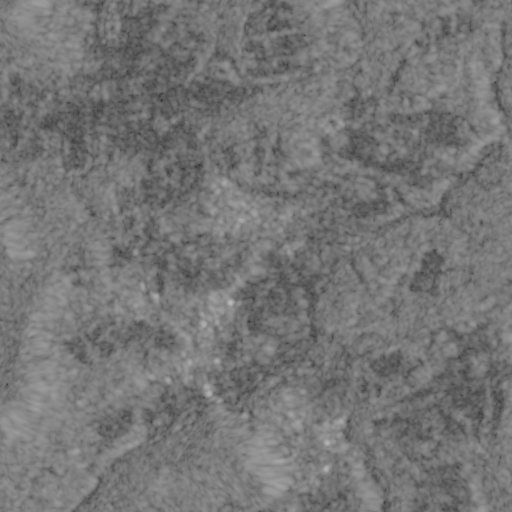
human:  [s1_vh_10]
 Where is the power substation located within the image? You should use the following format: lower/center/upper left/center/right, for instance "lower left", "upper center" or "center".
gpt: The power substation is located in the lower center of the image.
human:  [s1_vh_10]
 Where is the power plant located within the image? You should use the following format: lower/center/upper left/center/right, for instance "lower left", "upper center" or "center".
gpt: There is no power plant in the image.

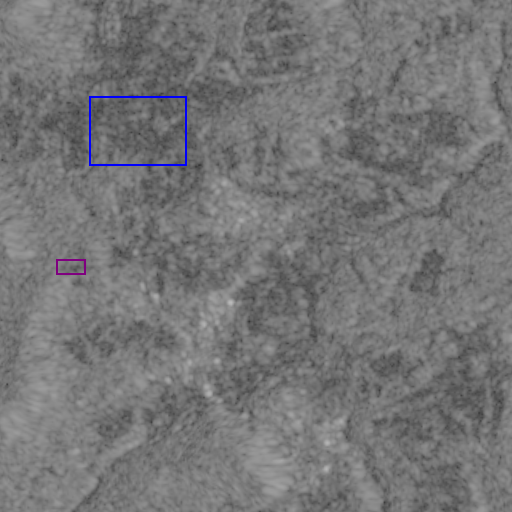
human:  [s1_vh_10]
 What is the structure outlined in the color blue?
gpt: The structure outlined in blue is a crop field.
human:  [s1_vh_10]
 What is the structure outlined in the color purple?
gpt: The structure outlined in purple is a park.
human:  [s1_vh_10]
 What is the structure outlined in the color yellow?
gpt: There is no yellow outline.